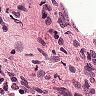
Metastatic tissue present: no